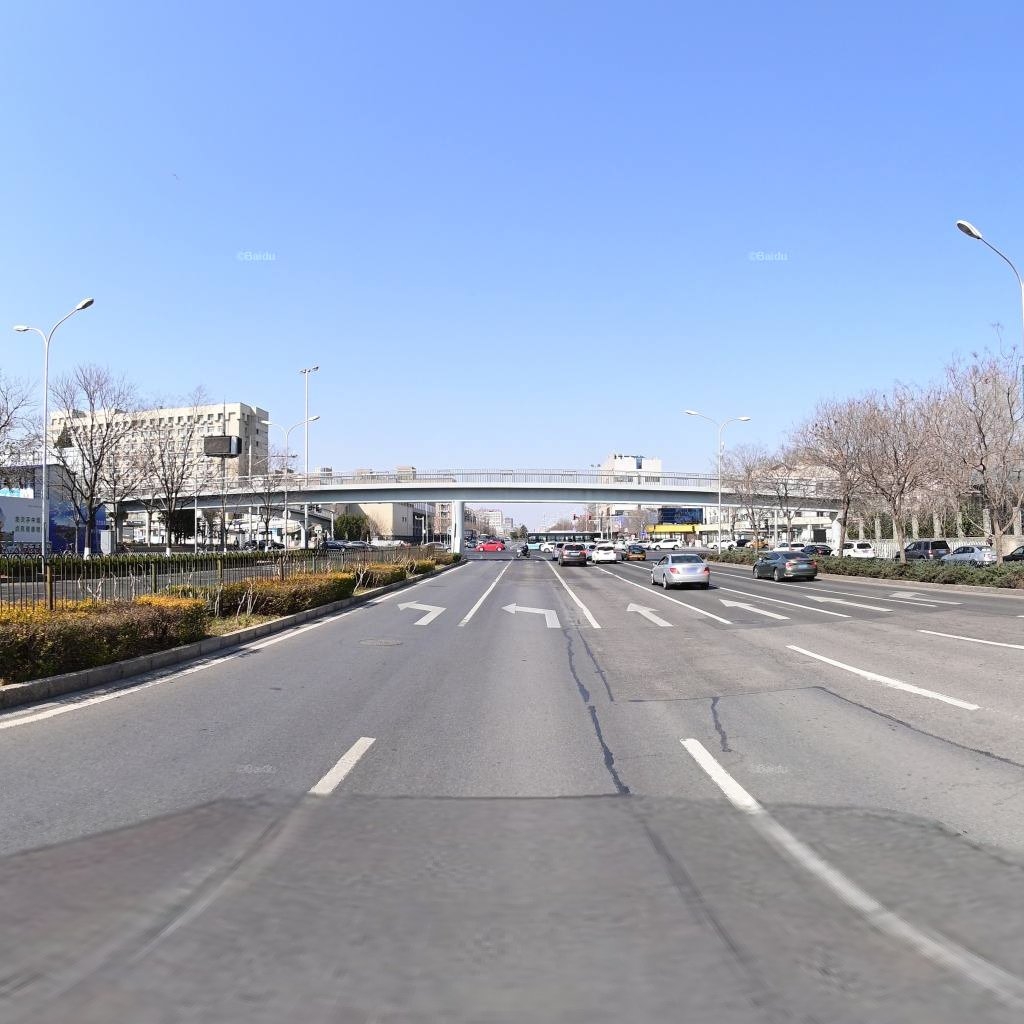
Region: Haidian
Road damage annotations: longitudinal patch, longitudinal patch, longitudinal patch, longitudinal patch, manhole cover